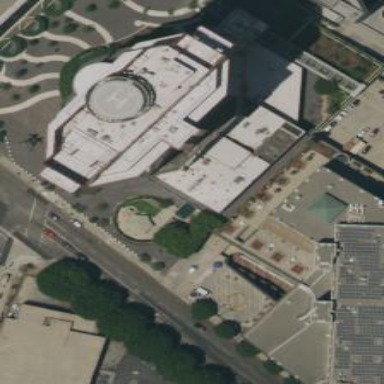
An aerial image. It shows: Government office building.